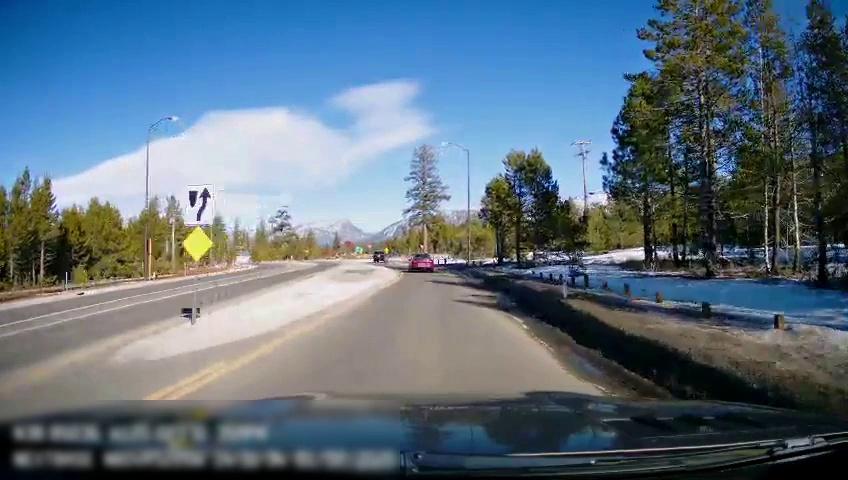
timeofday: Day
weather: Sunny
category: Drivable Space
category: Vehicles | Car
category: Vehicles | SUV
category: Lanes | Opposite Lane
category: Lanes | Current Lane
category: Lanes | Opposite Lane
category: Lanes | Opposite Lane
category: Traffic | Signs
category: Traffic | Signs